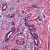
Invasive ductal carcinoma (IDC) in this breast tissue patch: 1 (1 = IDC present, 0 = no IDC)